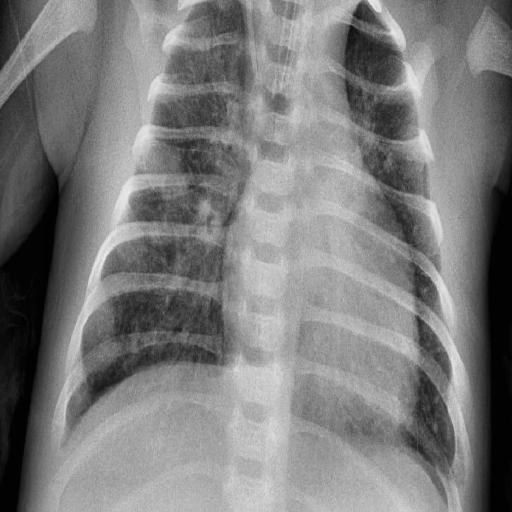
Finding: PNEUMONIA